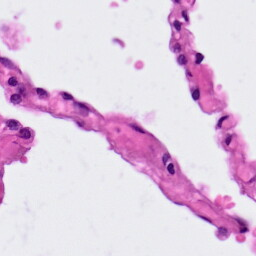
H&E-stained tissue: Lung